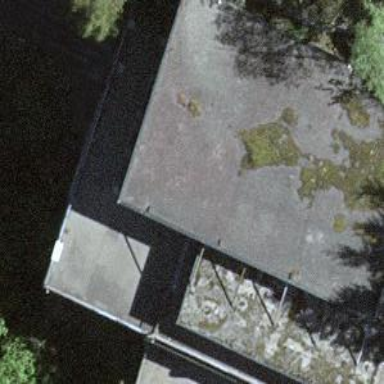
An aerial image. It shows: Building.